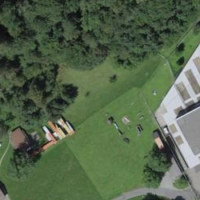
EUNIS habitat code: 43
Species observed at this site:
Corylus avellana
Platanthera bifolia